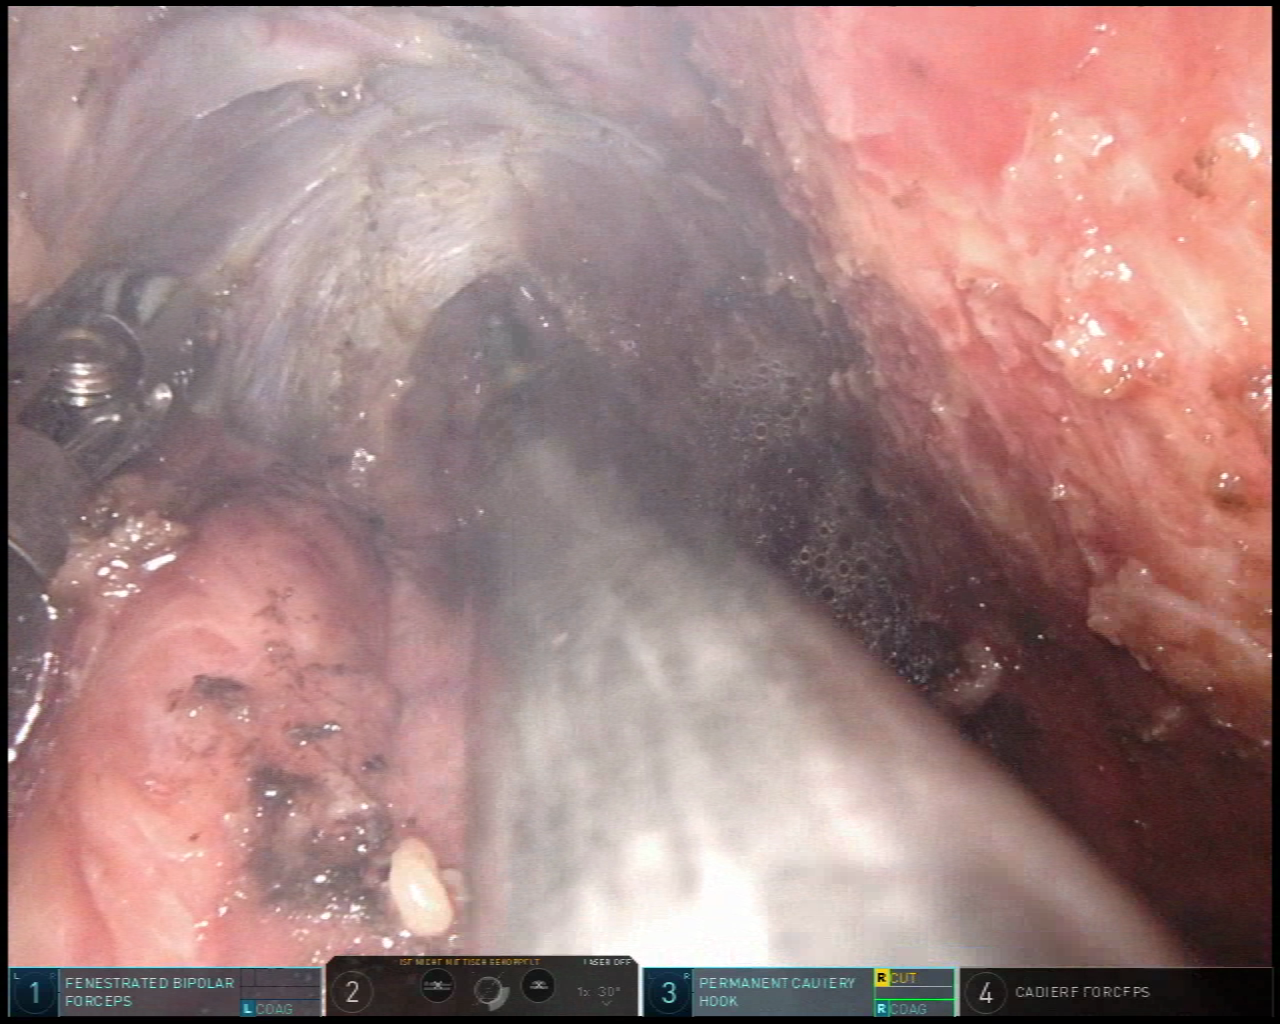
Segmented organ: vesicular_glands
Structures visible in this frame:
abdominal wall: no
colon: no
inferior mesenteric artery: no
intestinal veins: no
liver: no
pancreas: no
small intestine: no
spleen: no
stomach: no
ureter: no
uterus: no
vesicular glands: yes